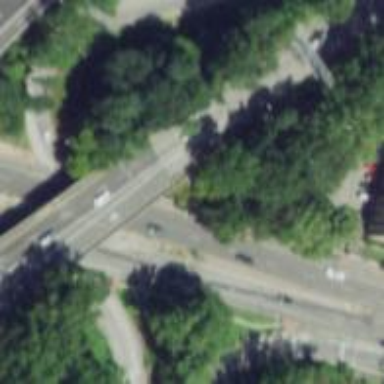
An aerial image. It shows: Bridge.